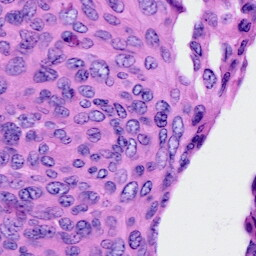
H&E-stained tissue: Cervix